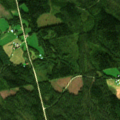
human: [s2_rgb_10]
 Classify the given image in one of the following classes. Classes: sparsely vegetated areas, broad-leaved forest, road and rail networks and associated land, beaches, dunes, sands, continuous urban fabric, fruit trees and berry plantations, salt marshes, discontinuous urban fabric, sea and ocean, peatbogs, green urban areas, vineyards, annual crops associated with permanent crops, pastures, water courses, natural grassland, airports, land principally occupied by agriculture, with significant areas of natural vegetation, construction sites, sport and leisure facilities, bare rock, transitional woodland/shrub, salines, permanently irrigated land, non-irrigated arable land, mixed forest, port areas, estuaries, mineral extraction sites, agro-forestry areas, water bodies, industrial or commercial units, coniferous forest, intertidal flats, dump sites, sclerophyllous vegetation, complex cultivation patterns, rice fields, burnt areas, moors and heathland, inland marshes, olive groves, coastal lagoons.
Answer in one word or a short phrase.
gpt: coniferous forest, mixed forest